Aerial crown-view tile of a tropical tree (Barro Colorado Island, Panama), acquired 20250915:
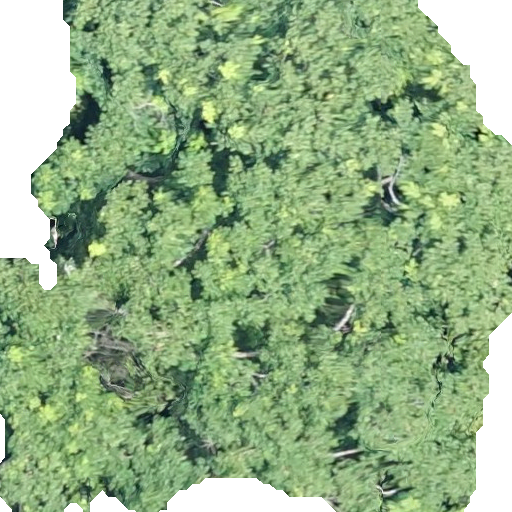
Species: Anacardium excelsum
GBIF accepted scientific name: Anacardium excelsum
Crown area: 376.988 m²